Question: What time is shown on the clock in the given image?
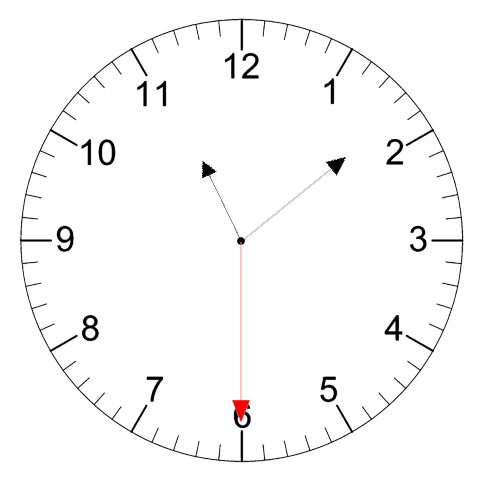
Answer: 11:08:30